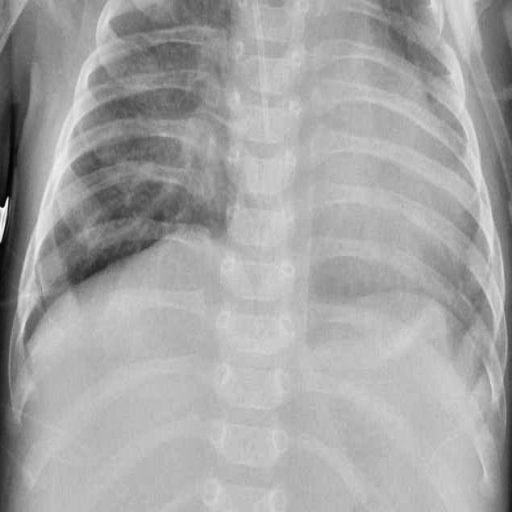
Finding: PNEUMONIA